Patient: sex M, age 76
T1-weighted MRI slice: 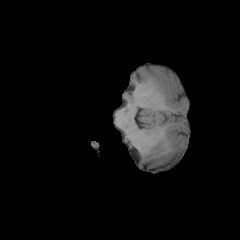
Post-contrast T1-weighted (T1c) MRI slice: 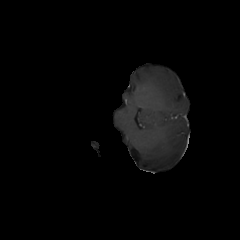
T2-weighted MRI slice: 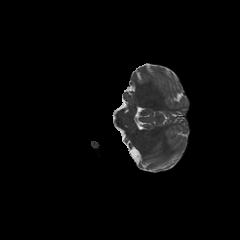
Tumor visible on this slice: no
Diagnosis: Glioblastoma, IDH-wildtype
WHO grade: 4